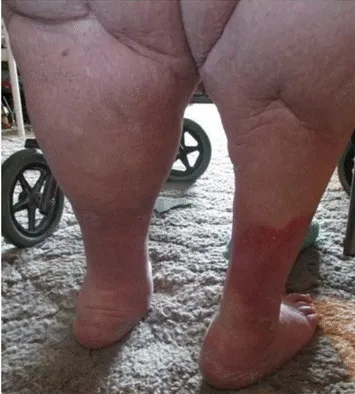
Week 10: client mobilising, reduced oedema fibrotic tissue softening.
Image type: medical_photograph (skin_photograph)